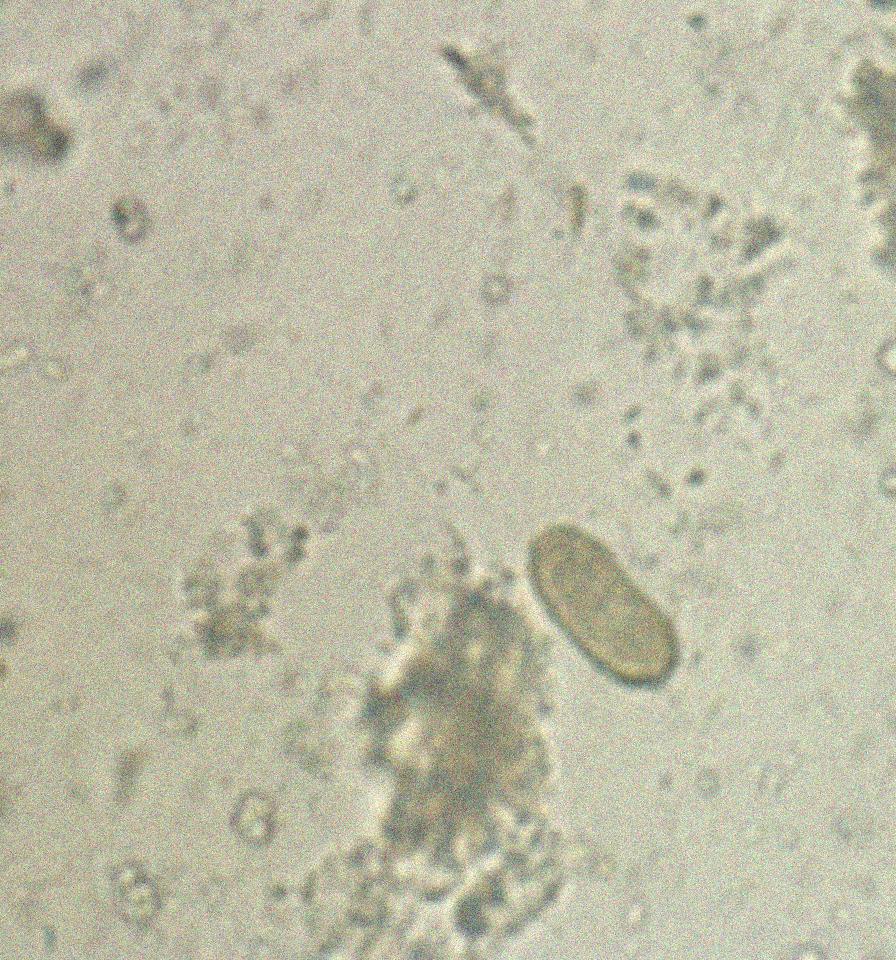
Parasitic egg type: Capillaria philippinensis